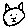
Label: cat